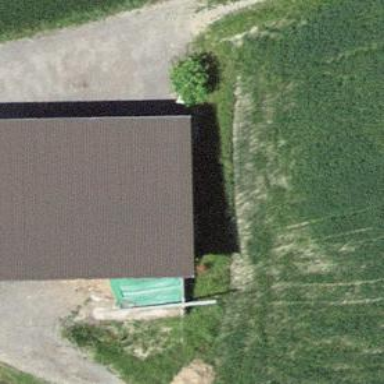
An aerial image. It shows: Rural barn.